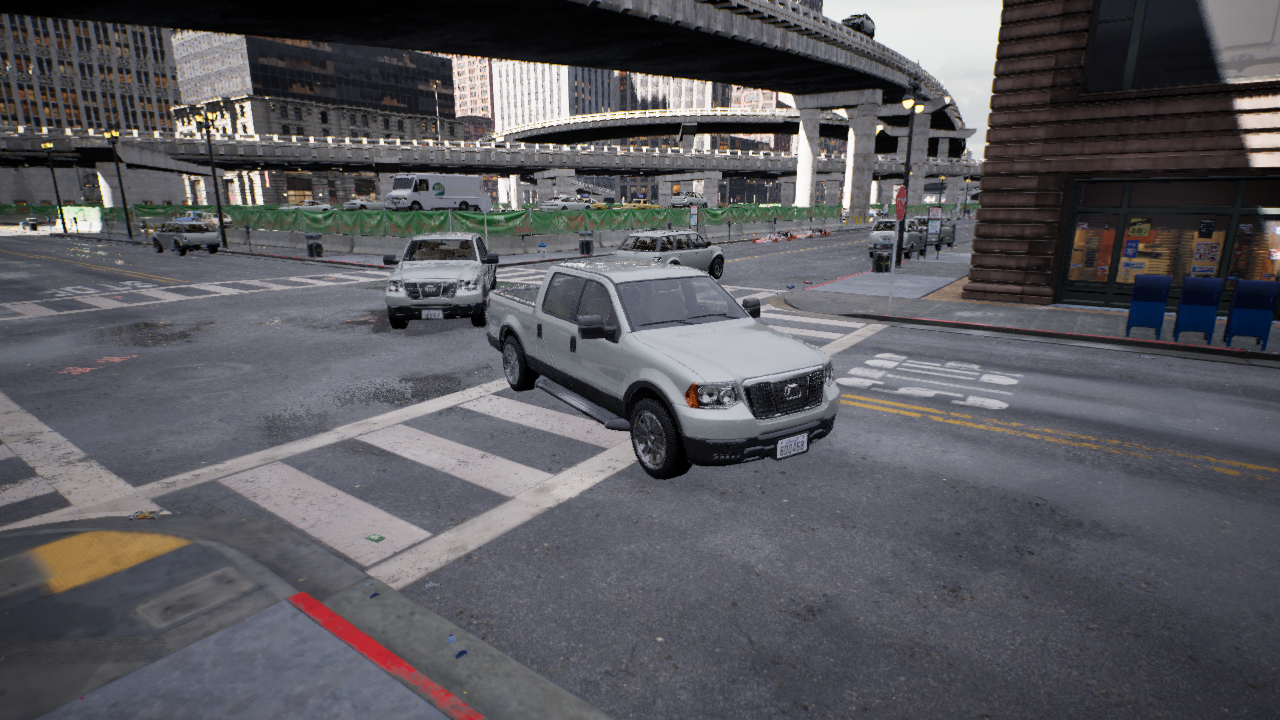
Venue: intersection
Lighting: clear day
Vehicle rig: pickup